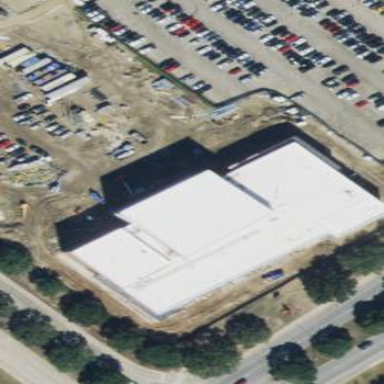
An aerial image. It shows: University building.